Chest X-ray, AP view. Patient: 25 years old, sex M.
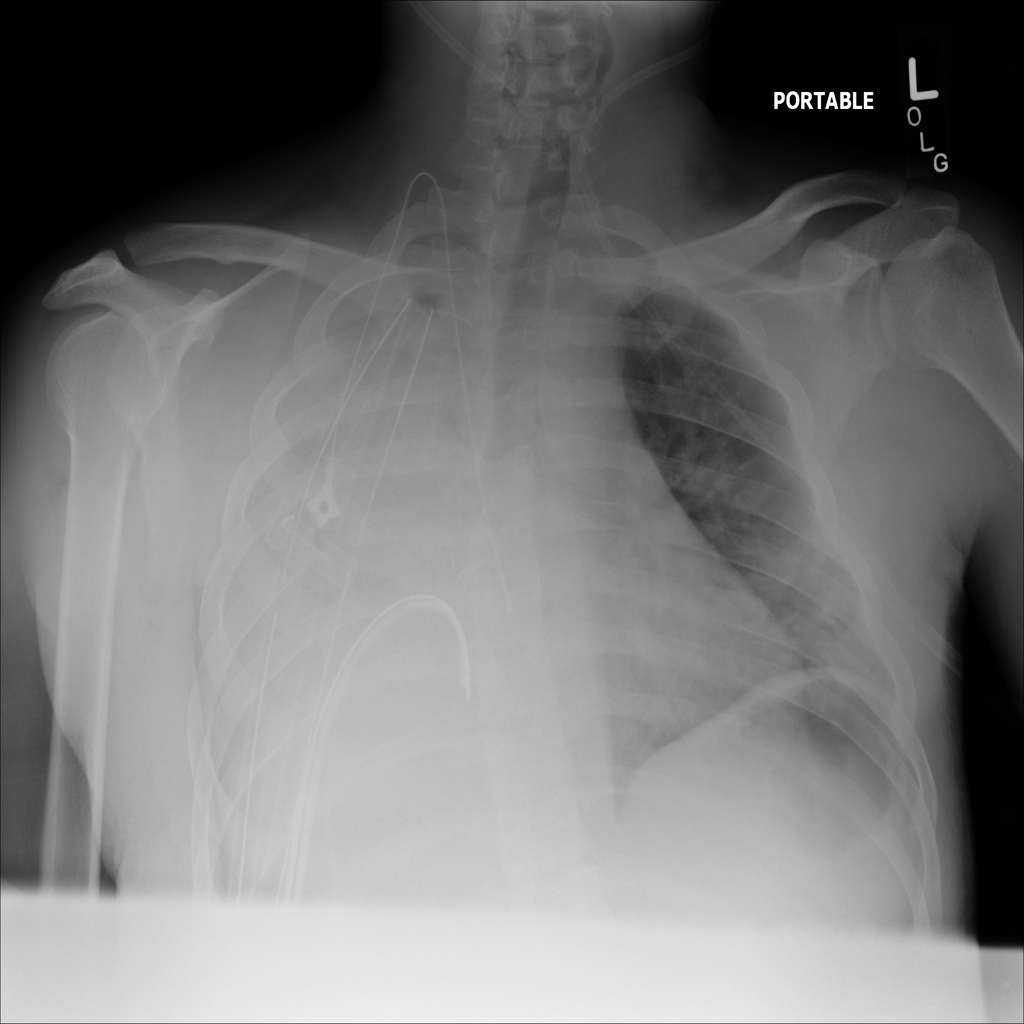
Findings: No Finding